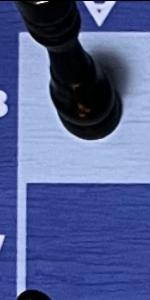
Label: Empty